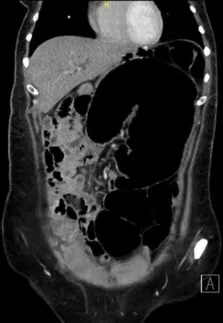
Radiological studies. B) Abdominal computed tomography image showing a 14-cm dilatation of the cecum occupying the left upper quadrant of the abdomen.
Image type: radiology (ct)